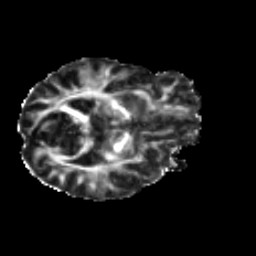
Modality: FA
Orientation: axial
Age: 42
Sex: male
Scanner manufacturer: ge
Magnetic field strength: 3 T
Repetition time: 7.8 s
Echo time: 0.0608 s